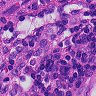
Metastatic tissue present: no